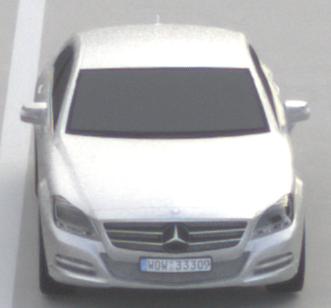
Make: Mercedes-Benz
Model: CLS Coupé 350
Detailed model: CLS-Class (218) Coupé
Model produced from: 2011/01
Model produced until: 2014/07
Doors: 4
Color: white
Road condition: dry road
Daytime: morning or afternoon
Contrast: low contrast